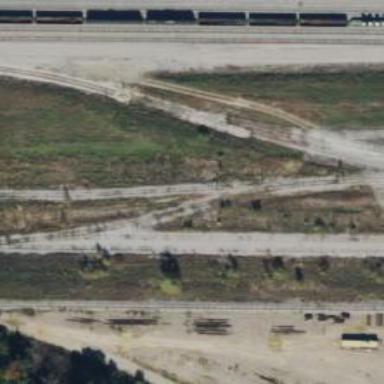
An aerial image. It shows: Railway spur service.